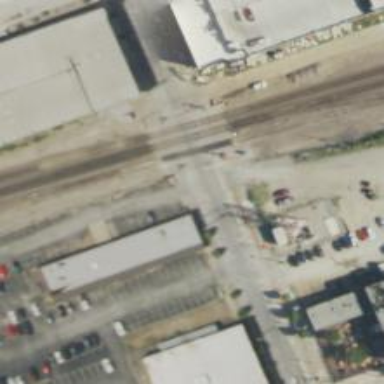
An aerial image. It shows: Railway crossing.